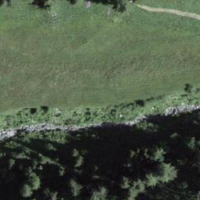
EUNIS habitat code: 26
Species observed at this site:
Parnassia palustris
Crepis aurea